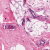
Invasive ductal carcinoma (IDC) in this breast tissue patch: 0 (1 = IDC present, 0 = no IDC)